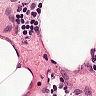
Metastatic tissue present: no